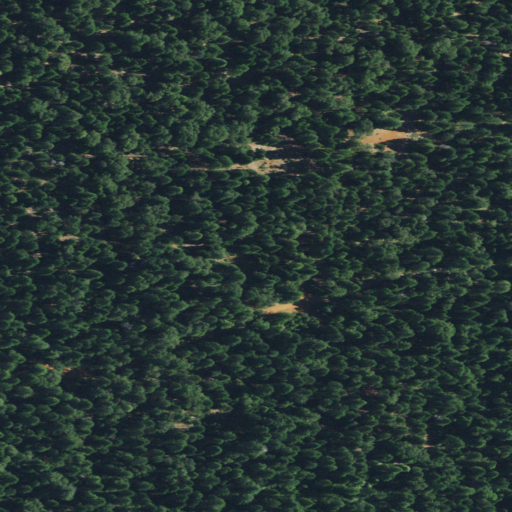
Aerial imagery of plain(s) in California named Kentucky Flat containing evergreen forest, mixed forest, and open development